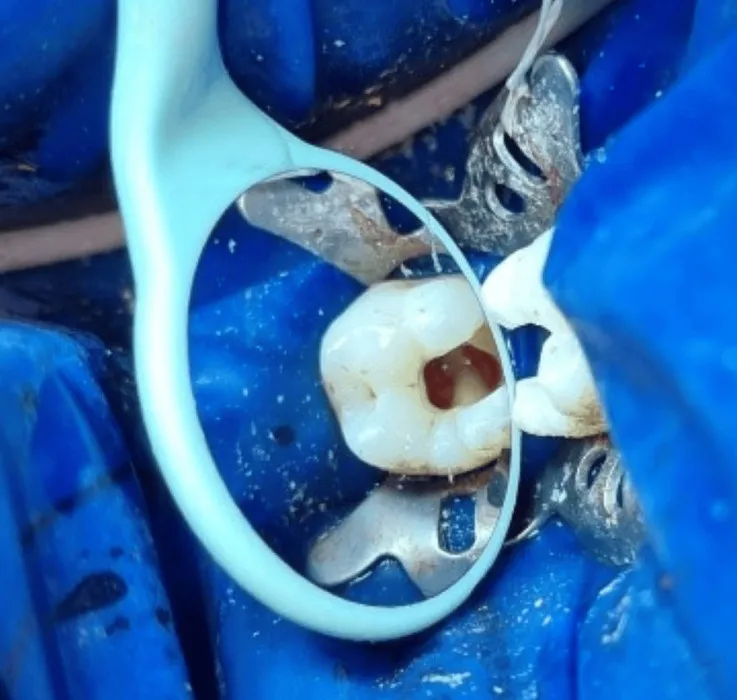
Hemostasis established using a cotton pellet soaked in NaOCl for two minutes.
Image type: medical_photograph (other_medical_photograph)